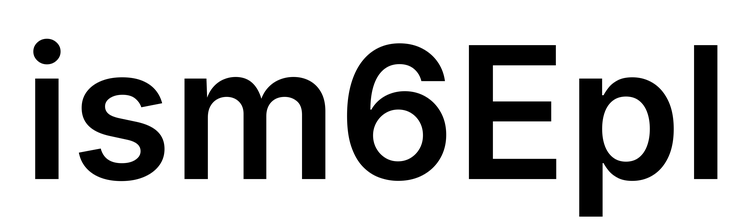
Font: Inter_SemiBold